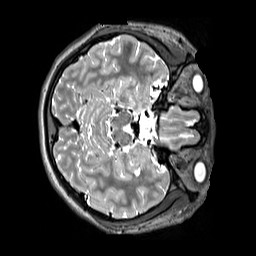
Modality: T2w
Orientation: axial
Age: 12
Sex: female
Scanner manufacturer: siemens
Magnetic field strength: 3 T
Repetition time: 3.2 s
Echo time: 0.408 s